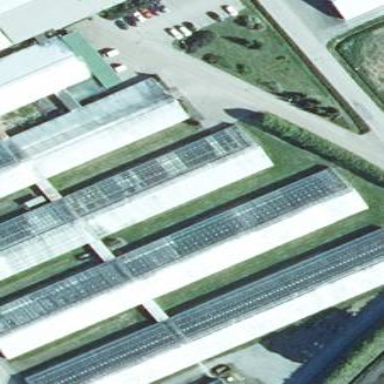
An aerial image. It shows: Greenhouse.